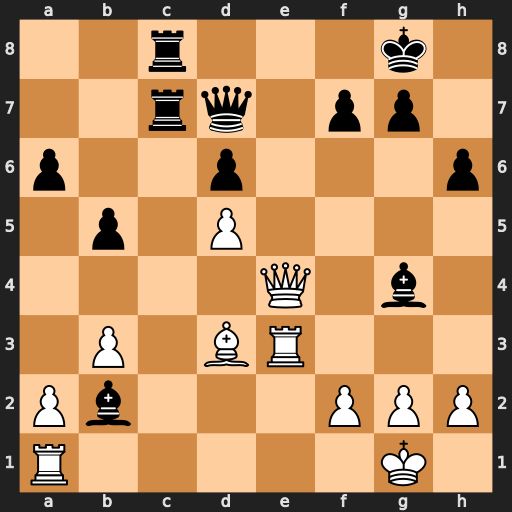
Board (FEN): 2r3k1/2rq1pp1/p2p3p/1p1P4/4Q1b1/1P1BR3/Pb3PPP/R5K1
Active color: w
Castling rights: -
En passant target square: -
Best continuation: Qh7+ Kf8 Qh8#